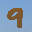
Label: 9